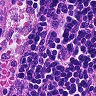
Metastatic tissue present: no